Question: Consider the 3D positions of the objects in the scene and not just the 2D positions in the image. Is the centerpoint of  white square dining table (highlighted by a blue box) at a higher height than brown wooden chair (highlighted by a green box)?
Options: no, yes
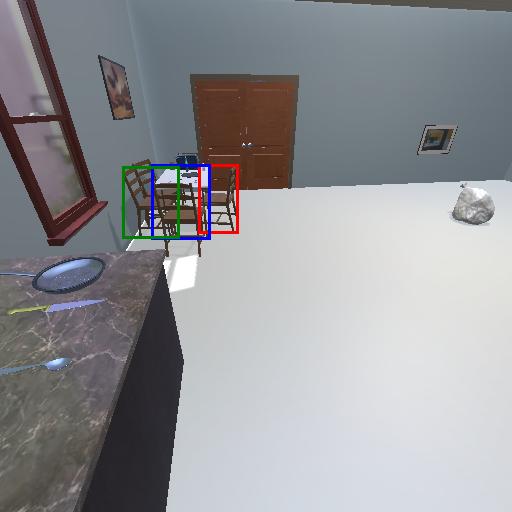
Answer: no